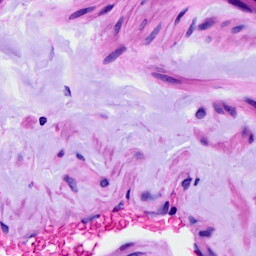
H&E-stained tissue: Ovarian